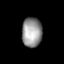
Tissue: lung
Cell type: Endothelial cells
Senescence score: 0.5779
Nuclear area (px): 585
Mean DAPI intensity: 149.383